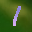
Label: 1